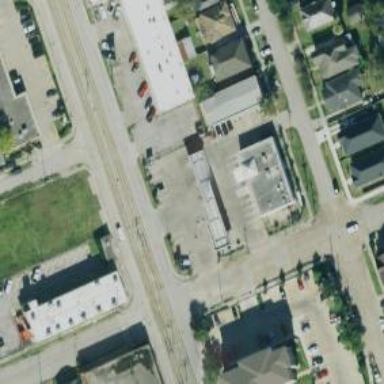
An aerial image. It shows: Convenience shop.